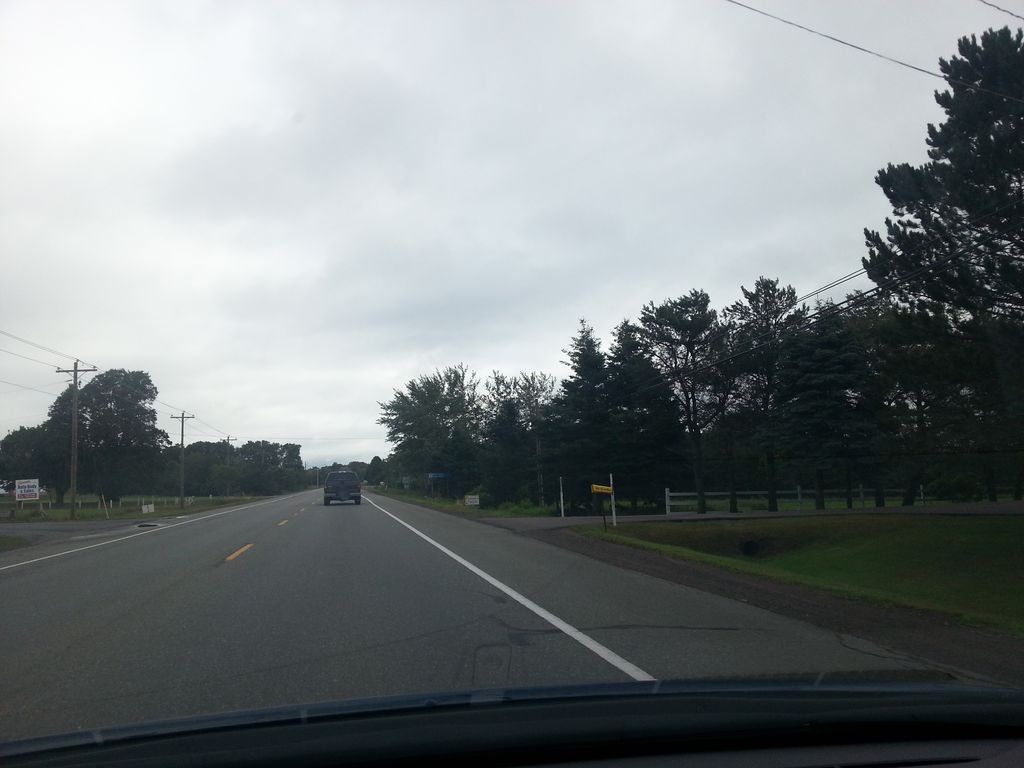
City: charlottetown